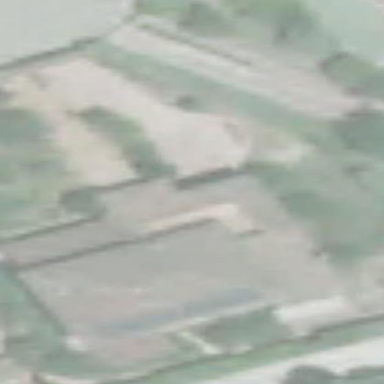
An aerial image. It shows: Part of building.